Question: How do I make an assert for this required field message?

I don't think css selectors will work on this, because this message comes from the browser itself, isn't it? Is there a way to do it?
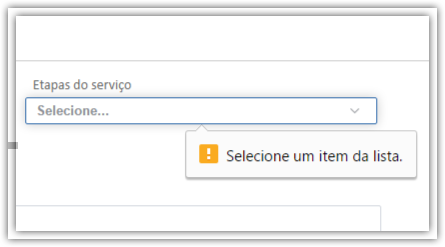
Answer: It does come from the browser, so you probably don't want to test it that way.
If you want to be able to run your automation on a variety of platforms you might instead assert the presence of the attribute 'required' on that field.
'''
.useCss().assert.elementPresent("input[required]")
'''